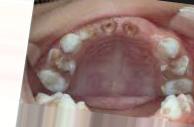
Condition: Caries